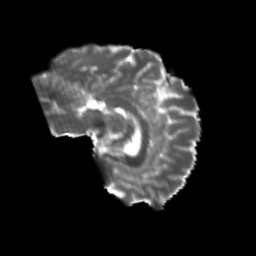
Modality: T2w
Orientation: sagittal
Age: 23
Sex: female
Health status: healthy
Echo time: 0.074 s